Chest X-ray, PA view. Patient: 48 years old, sex M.
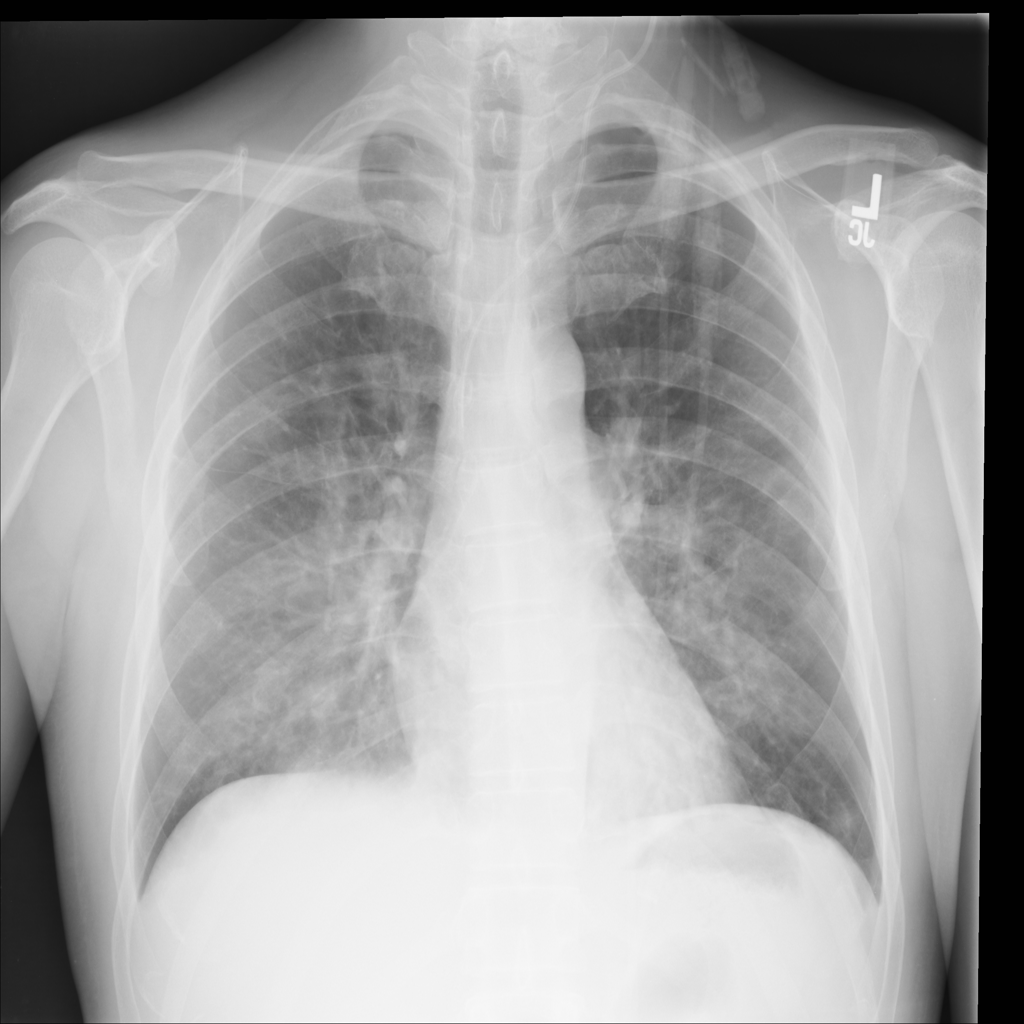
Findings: Infiltration